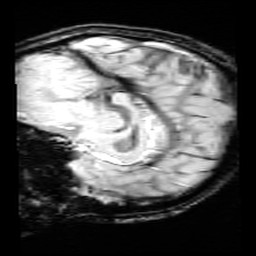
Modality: SWI
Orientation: sagittal
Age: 9
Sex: female
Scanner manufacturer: siemens
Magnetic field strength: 3 T
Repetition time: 0.027 s
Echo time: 0.02 s